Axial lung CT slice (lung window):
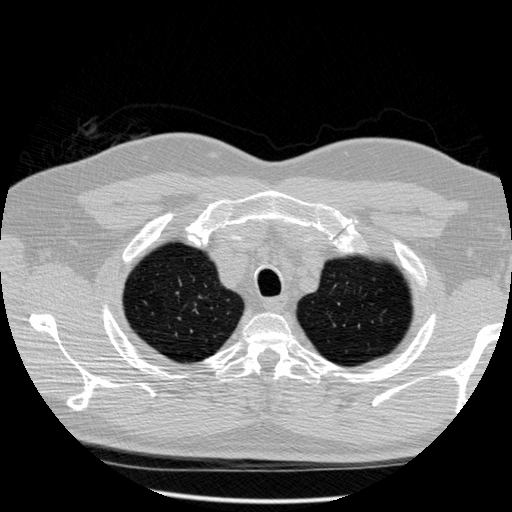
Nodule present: no